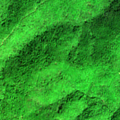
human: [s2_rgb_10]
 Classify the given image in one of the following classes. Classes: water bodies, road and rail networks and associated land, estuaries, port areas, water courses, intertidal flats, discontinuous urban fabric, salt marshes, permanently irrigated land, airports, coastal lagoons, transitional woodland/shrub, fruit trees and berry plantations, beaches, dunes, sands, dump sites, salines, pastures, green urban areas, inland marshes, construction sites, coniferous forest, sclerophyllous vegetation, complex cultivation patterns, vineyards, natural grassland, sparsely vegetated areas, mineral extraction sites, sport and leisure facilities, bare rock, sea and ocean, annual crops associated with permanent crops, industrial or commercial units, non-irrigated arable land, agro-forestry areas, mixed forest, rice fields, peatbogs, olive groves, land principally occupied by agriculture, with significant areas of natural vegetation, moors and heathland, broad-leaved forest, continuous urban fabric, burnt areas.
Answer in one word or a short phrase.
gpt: broad-leaved forest